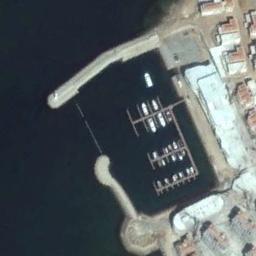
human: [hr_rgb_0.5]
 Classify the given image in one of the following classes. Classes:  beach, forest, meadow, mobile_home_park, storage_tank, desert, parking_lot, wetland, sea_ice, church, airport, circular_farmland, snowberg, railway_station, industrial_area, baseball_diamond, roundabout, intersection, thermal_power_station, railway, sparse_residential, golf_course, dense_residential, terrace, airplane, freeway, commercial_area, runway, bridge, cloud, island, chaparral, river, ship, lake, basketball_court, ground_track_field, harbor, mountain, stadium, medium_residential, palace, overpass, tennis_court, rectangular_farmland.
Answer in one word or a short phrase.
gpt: harbor